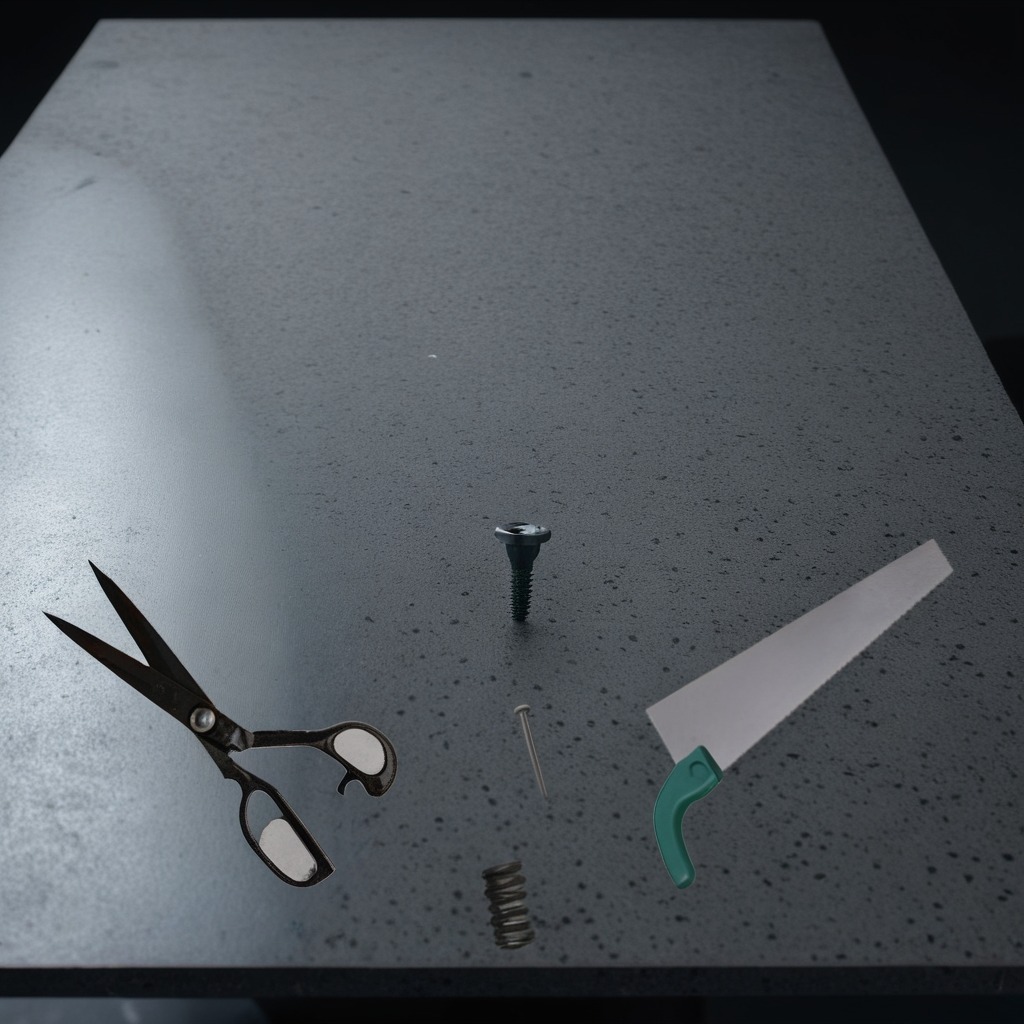
A metal machine screw, an iron nail, a coiled metal spring, a handheld metal saw, and a pair of scissors are lying on the granite table inside a workshop at night.